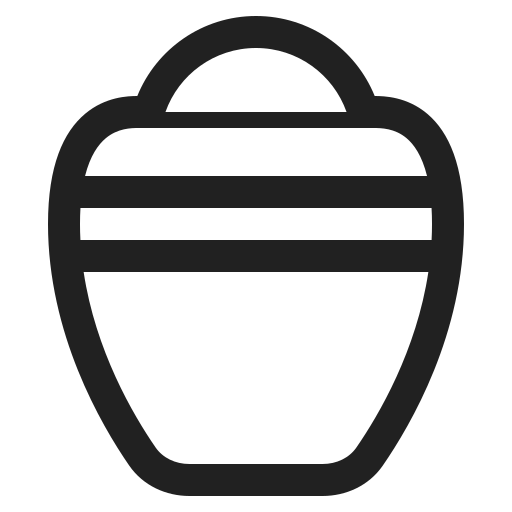
funeral urn high contrast